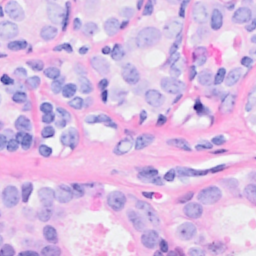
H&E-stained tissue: Breast